Question: I have a scrollview with an image as a subview. I would like to set the boundaries of the scrollview to be the size of the image view, so that you wouldn't be able to see any of the background.

I don't want this happening anymore.
The weird part is, that after you zoom in or out on the image, then the boundaries seem to fix themselves, and you can no longer move the image out of the way and see the background.
This is what I have going for code:
'''
-(UIView *) viewForZoomingInScrollView:(UIScrollView *)scrollView
{
// return which subview we want to zoom
return self.imageView;
}
-(void)viewDidLoad{
[super viewDidLoad];
[self sendLogMessage:@"Second View Controller Loaded"];
//sets the initial view to scale to fit the screen
self.imageView.frame = CGRectMake(0, 0, CGRectGetWidth(self.view.bounds), CGRectGetHeight(self.view.bounds));
//sets the content size to be the size our our whole frame
self.scrollView.contentSize = self.imageView.image.size;
//setes the scrollview's delegate to itself
self.scrollView.delegate = self;
//sets the maximum zoom to 2.0, meaning that the picture can only become a maximum of twice as big
[self.scrollView setMaximumZoomScale : 2.5];
//sets the minimum zoom to 1.0 so that the scrollview can never be smaller than the image (no matter how far in/out we're zoomed)
[self.scrollView setMinimumZoomScale : 1.0];
[imageView addSubview:button];
}
'''
I thought that this line would solve my problem
'''
//sets the content size to be the size our our whole frame
self.scrollView.contentSize = self.imageView.image.size;
'''
But like I said, it only works after I zoom in or out.
---
EDIT: When I switch
'self.scrollView.contentSize = self.imageView.image.size;'
to
'''
self.scrollView.frame = self.imageView.frame;
'''
It works like I want it to (you can't see the background), except the toolbar on the top is covered by the image.
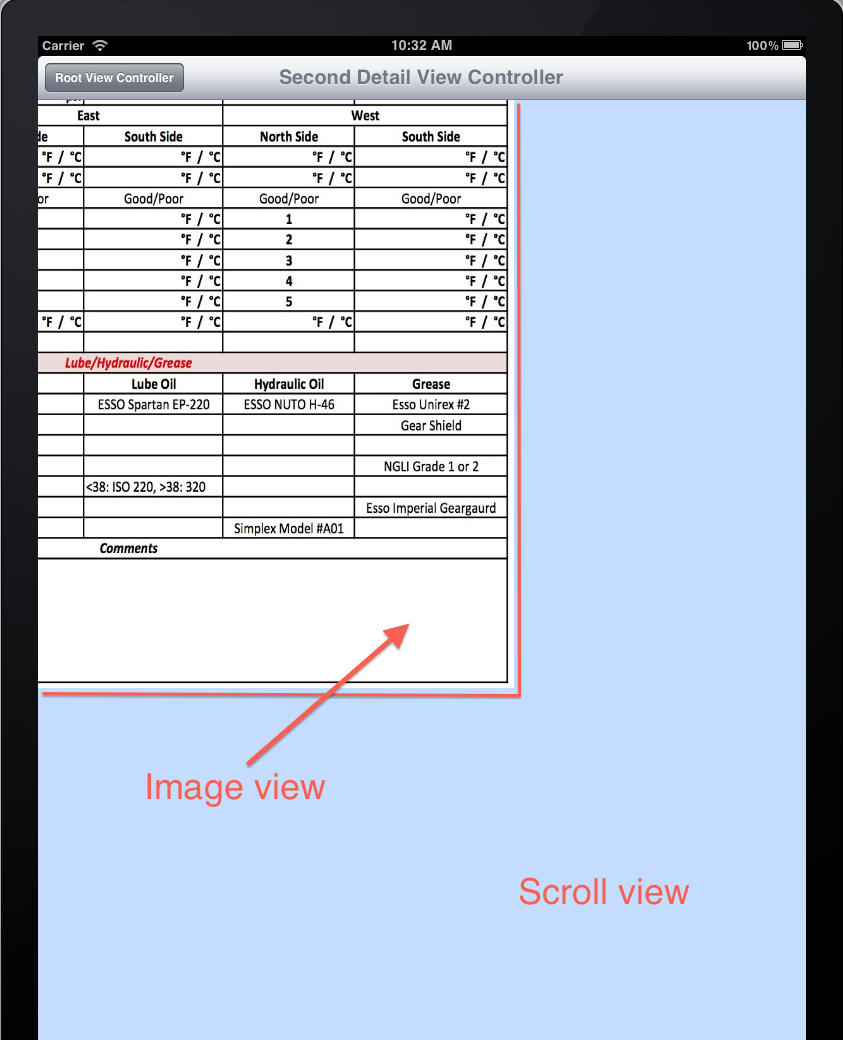
Answer: To fix this, I ended up declaring a new 'CGRect' , setting its origin to my scrollView's origin, setting its size with the bounds of my view, and then assigning this CGRect back to my scrollview frame
'''
CGRect scrollFrame;
scrollFrame.origin = self.scrollView.frame.origin;
scrollFrame.size = CGSizeMake(CGRectGetWidth(self.view.bounds), CGRectGetHeight(self.view.bounds));
self.scrollView.frame = scrollFrame;
'''